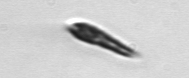
Label: Euglena